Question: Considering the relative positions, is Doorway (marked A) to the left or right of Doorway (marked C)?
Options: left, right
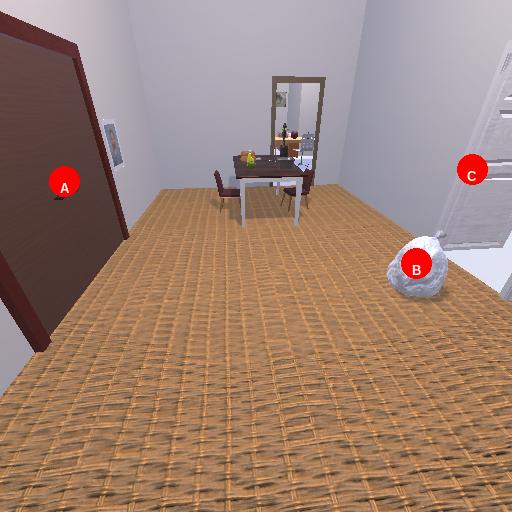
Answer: left